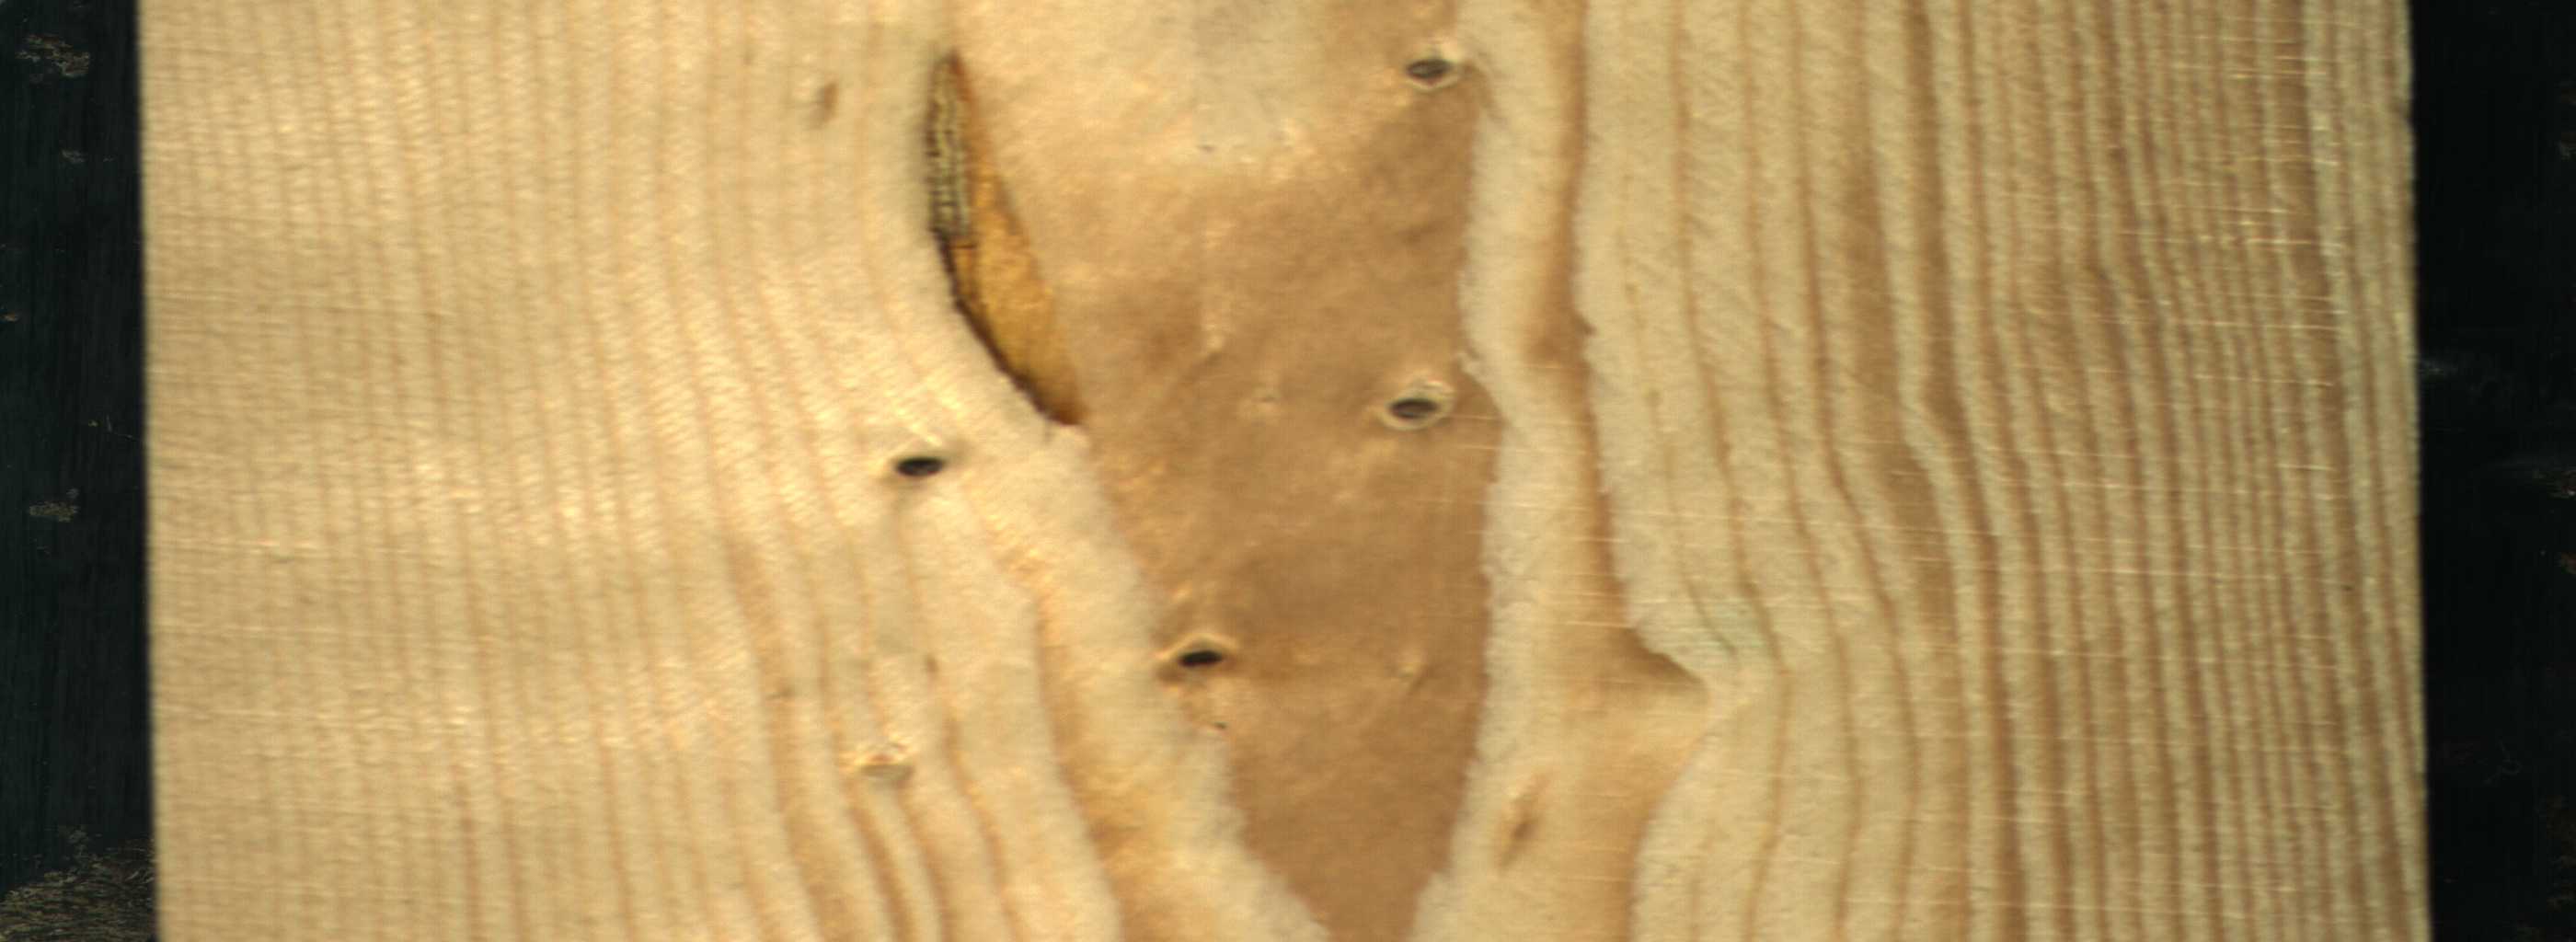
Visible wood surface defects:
resin
Dead_Knot
Dead_Knot
Live_Knot
Live_Knot